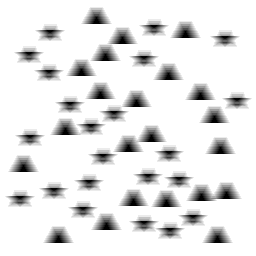
Squares: 0
Triangles: 22
Stars: 22
Total shapes: 44